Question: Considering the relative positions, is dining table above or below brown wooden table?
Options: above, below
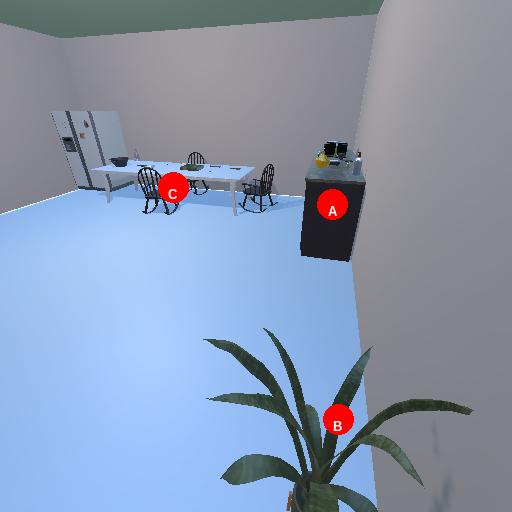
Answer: above